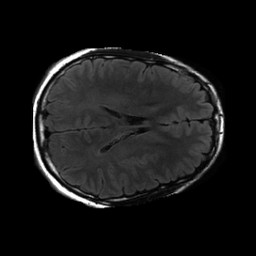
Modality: FLAIR
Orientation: axial
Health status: ill
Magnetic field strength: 3 T